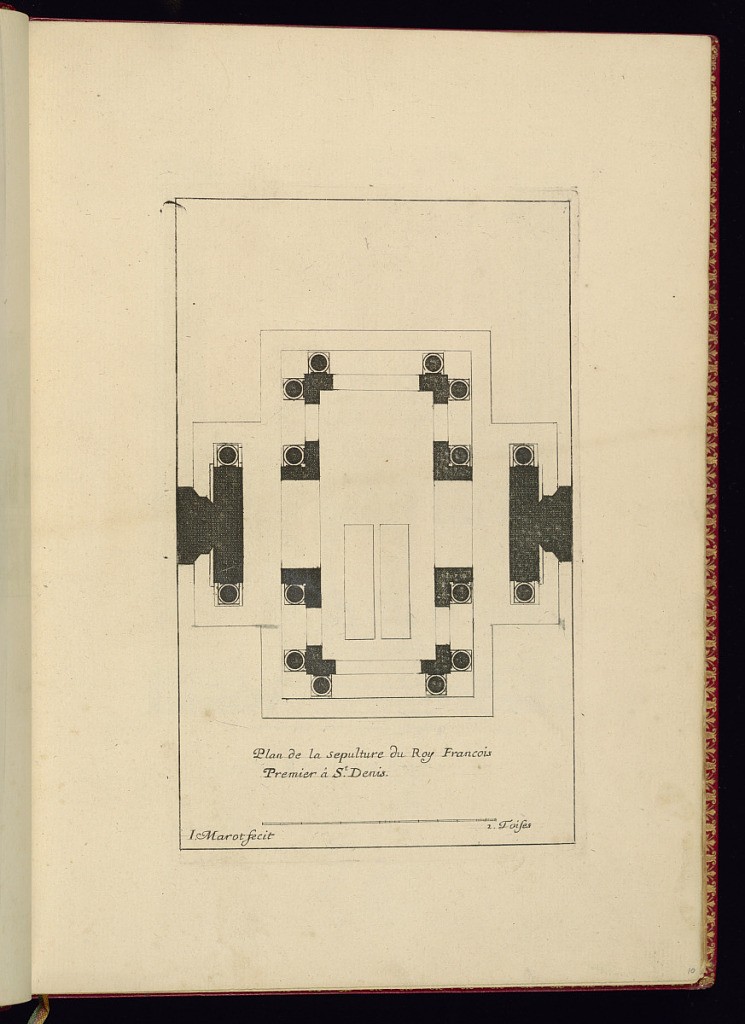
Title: Plan de la sepulture du Roy Francois Premier à St. Denis
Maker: Jean Marot, French, 1619 - 1679
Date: ca.1635–ca.1660
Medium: Etching on laid paper
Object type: Print
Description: Floor plan of the mausoleum of the French king Francis the first at the church of St. Denis. The title is lettered below with a scale. The plate is signed.